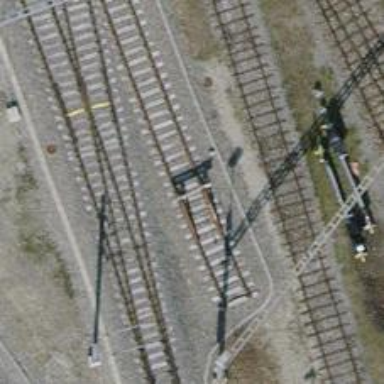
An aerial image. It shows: Railway buffer stop.